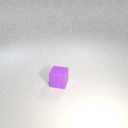
small purple rubber cube